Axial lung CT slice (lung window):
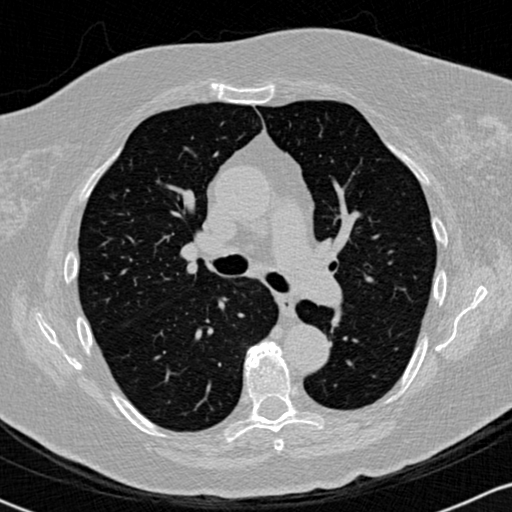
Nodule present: no